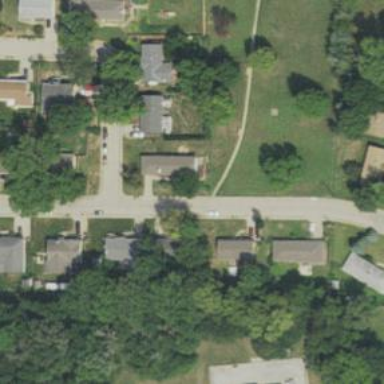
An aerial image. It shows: Residential road with embankment.